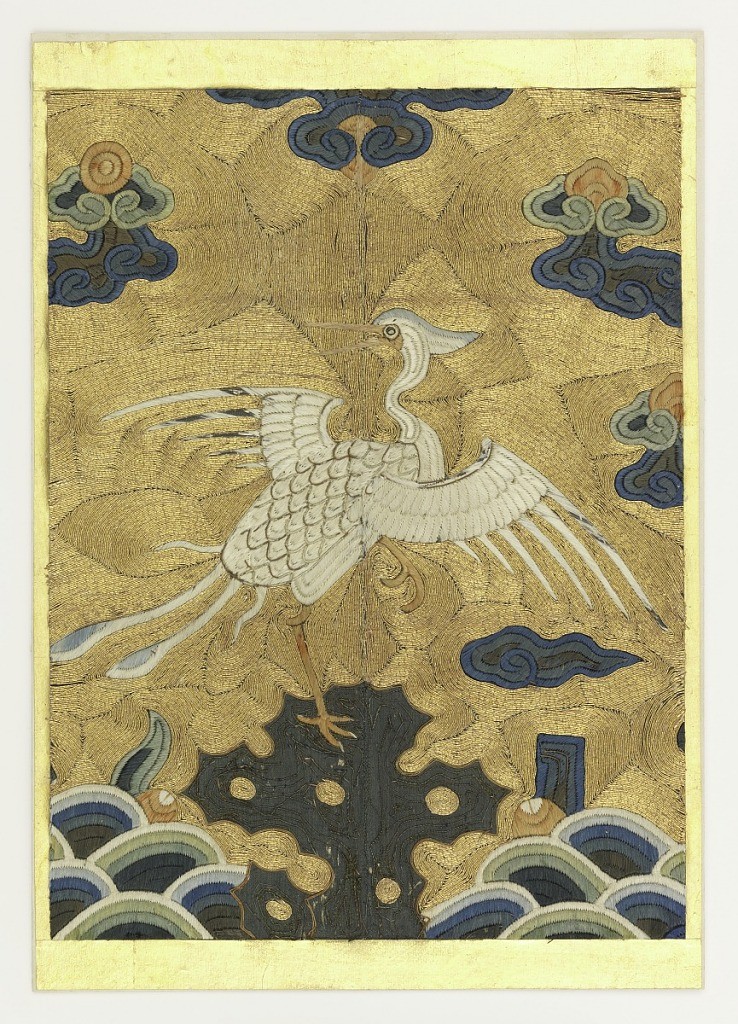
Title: Rank badge
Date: late 17th–early 18th century
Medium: silk, metallic yarns Technique: embroidery, applique
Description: An egret, embroidered in white, is poised on a rock which is worked in dark blue against gold sky; cloud bands in colored silks above.